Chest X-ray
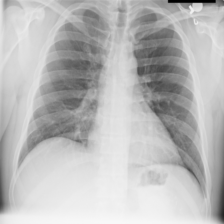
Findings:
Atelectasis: negative
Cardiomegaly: negative
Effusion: negative
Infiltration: negative
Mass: negative
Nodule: negative
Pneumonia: negative
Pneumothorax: negative
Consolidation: negative
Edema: negative
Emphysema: negative
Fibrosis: negative
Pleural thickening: negative
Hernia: negative